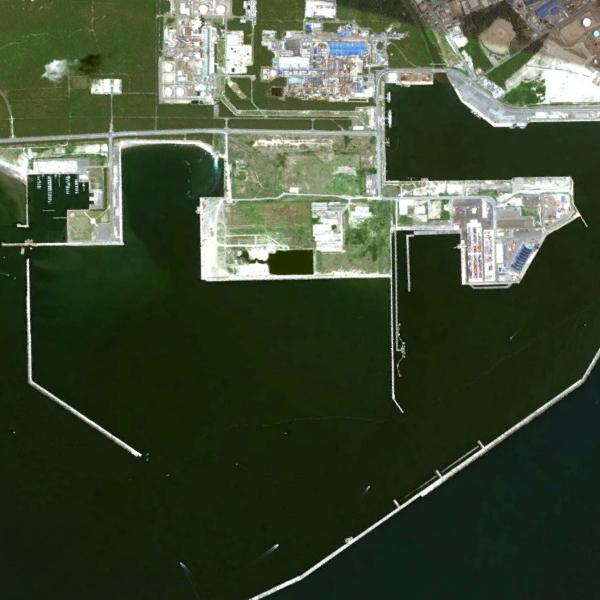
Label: Port